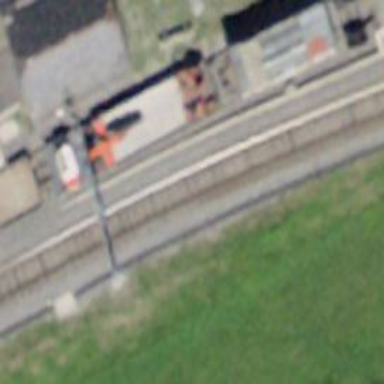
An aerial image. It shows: Single railway track with electrification through contact line.